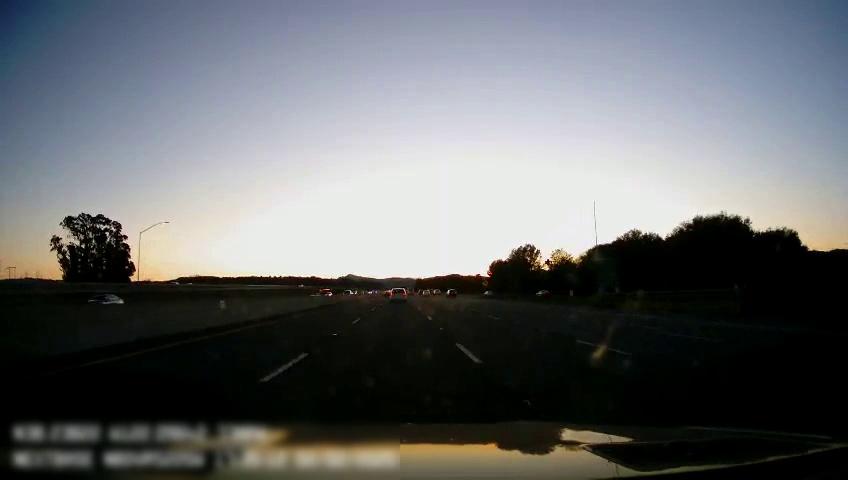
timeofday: Dusk/Dawn/Twilight
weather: Sunny
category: Drivable Space
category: Vehicles | SUV
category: Vehicles | Car
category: Vehicles | SUV
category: Lanes | Alternate Lane
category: Lanes | Current Lane
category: Lanes | Current Lane
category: Lanes | Alternate Lane
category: Lanes | Alternate Lane
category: Lanes | Alternate Lane